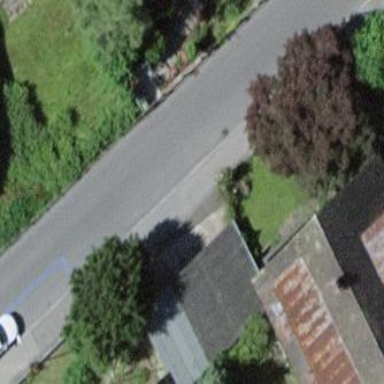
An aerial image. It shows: Group of garages.